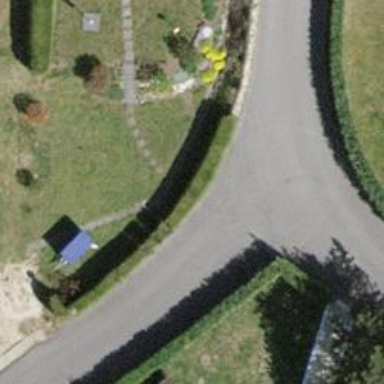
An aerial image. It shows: Hedge barrier.